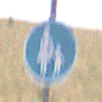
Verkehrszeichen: Gehweg
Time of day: Midday
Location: Outdoor (Nature)
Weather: PartlyCloudy
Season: NotSpecified
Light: Natural